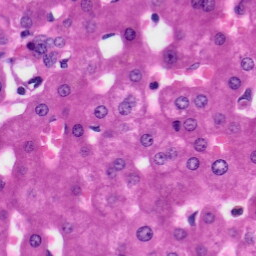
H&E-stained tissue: Liver